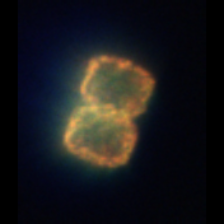
Taxon: Lauderia_Hemiaulus
Group: Diatoms